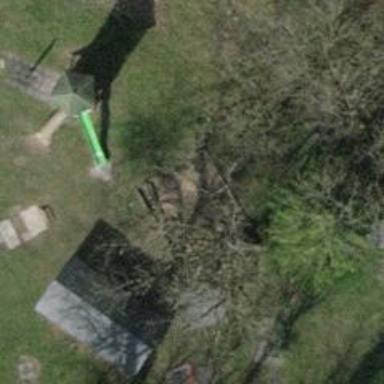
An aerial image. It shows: Shelter.